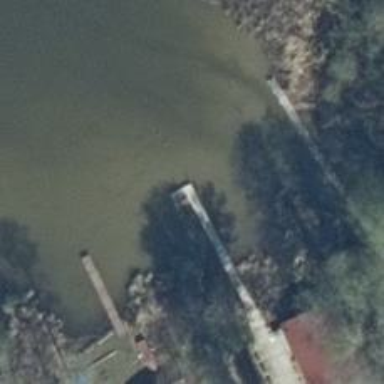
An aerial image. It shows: Man-made pier.